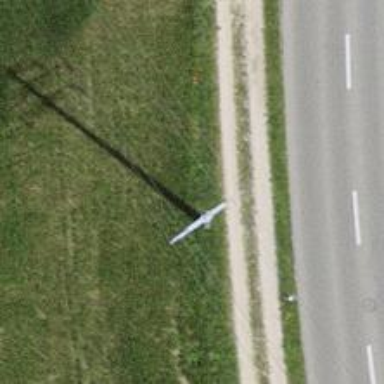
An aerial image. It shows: Concrete power pole.